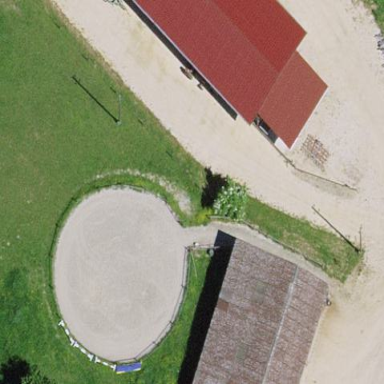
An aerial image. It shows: Equestrian pitch used for leisure and sports activities.